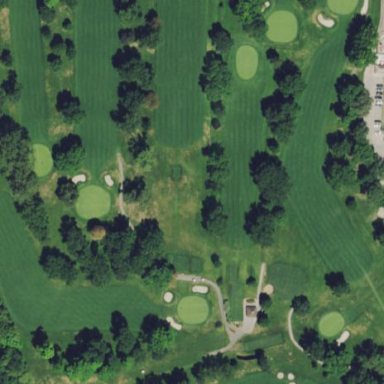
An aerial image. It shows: Golf course.